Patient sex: M
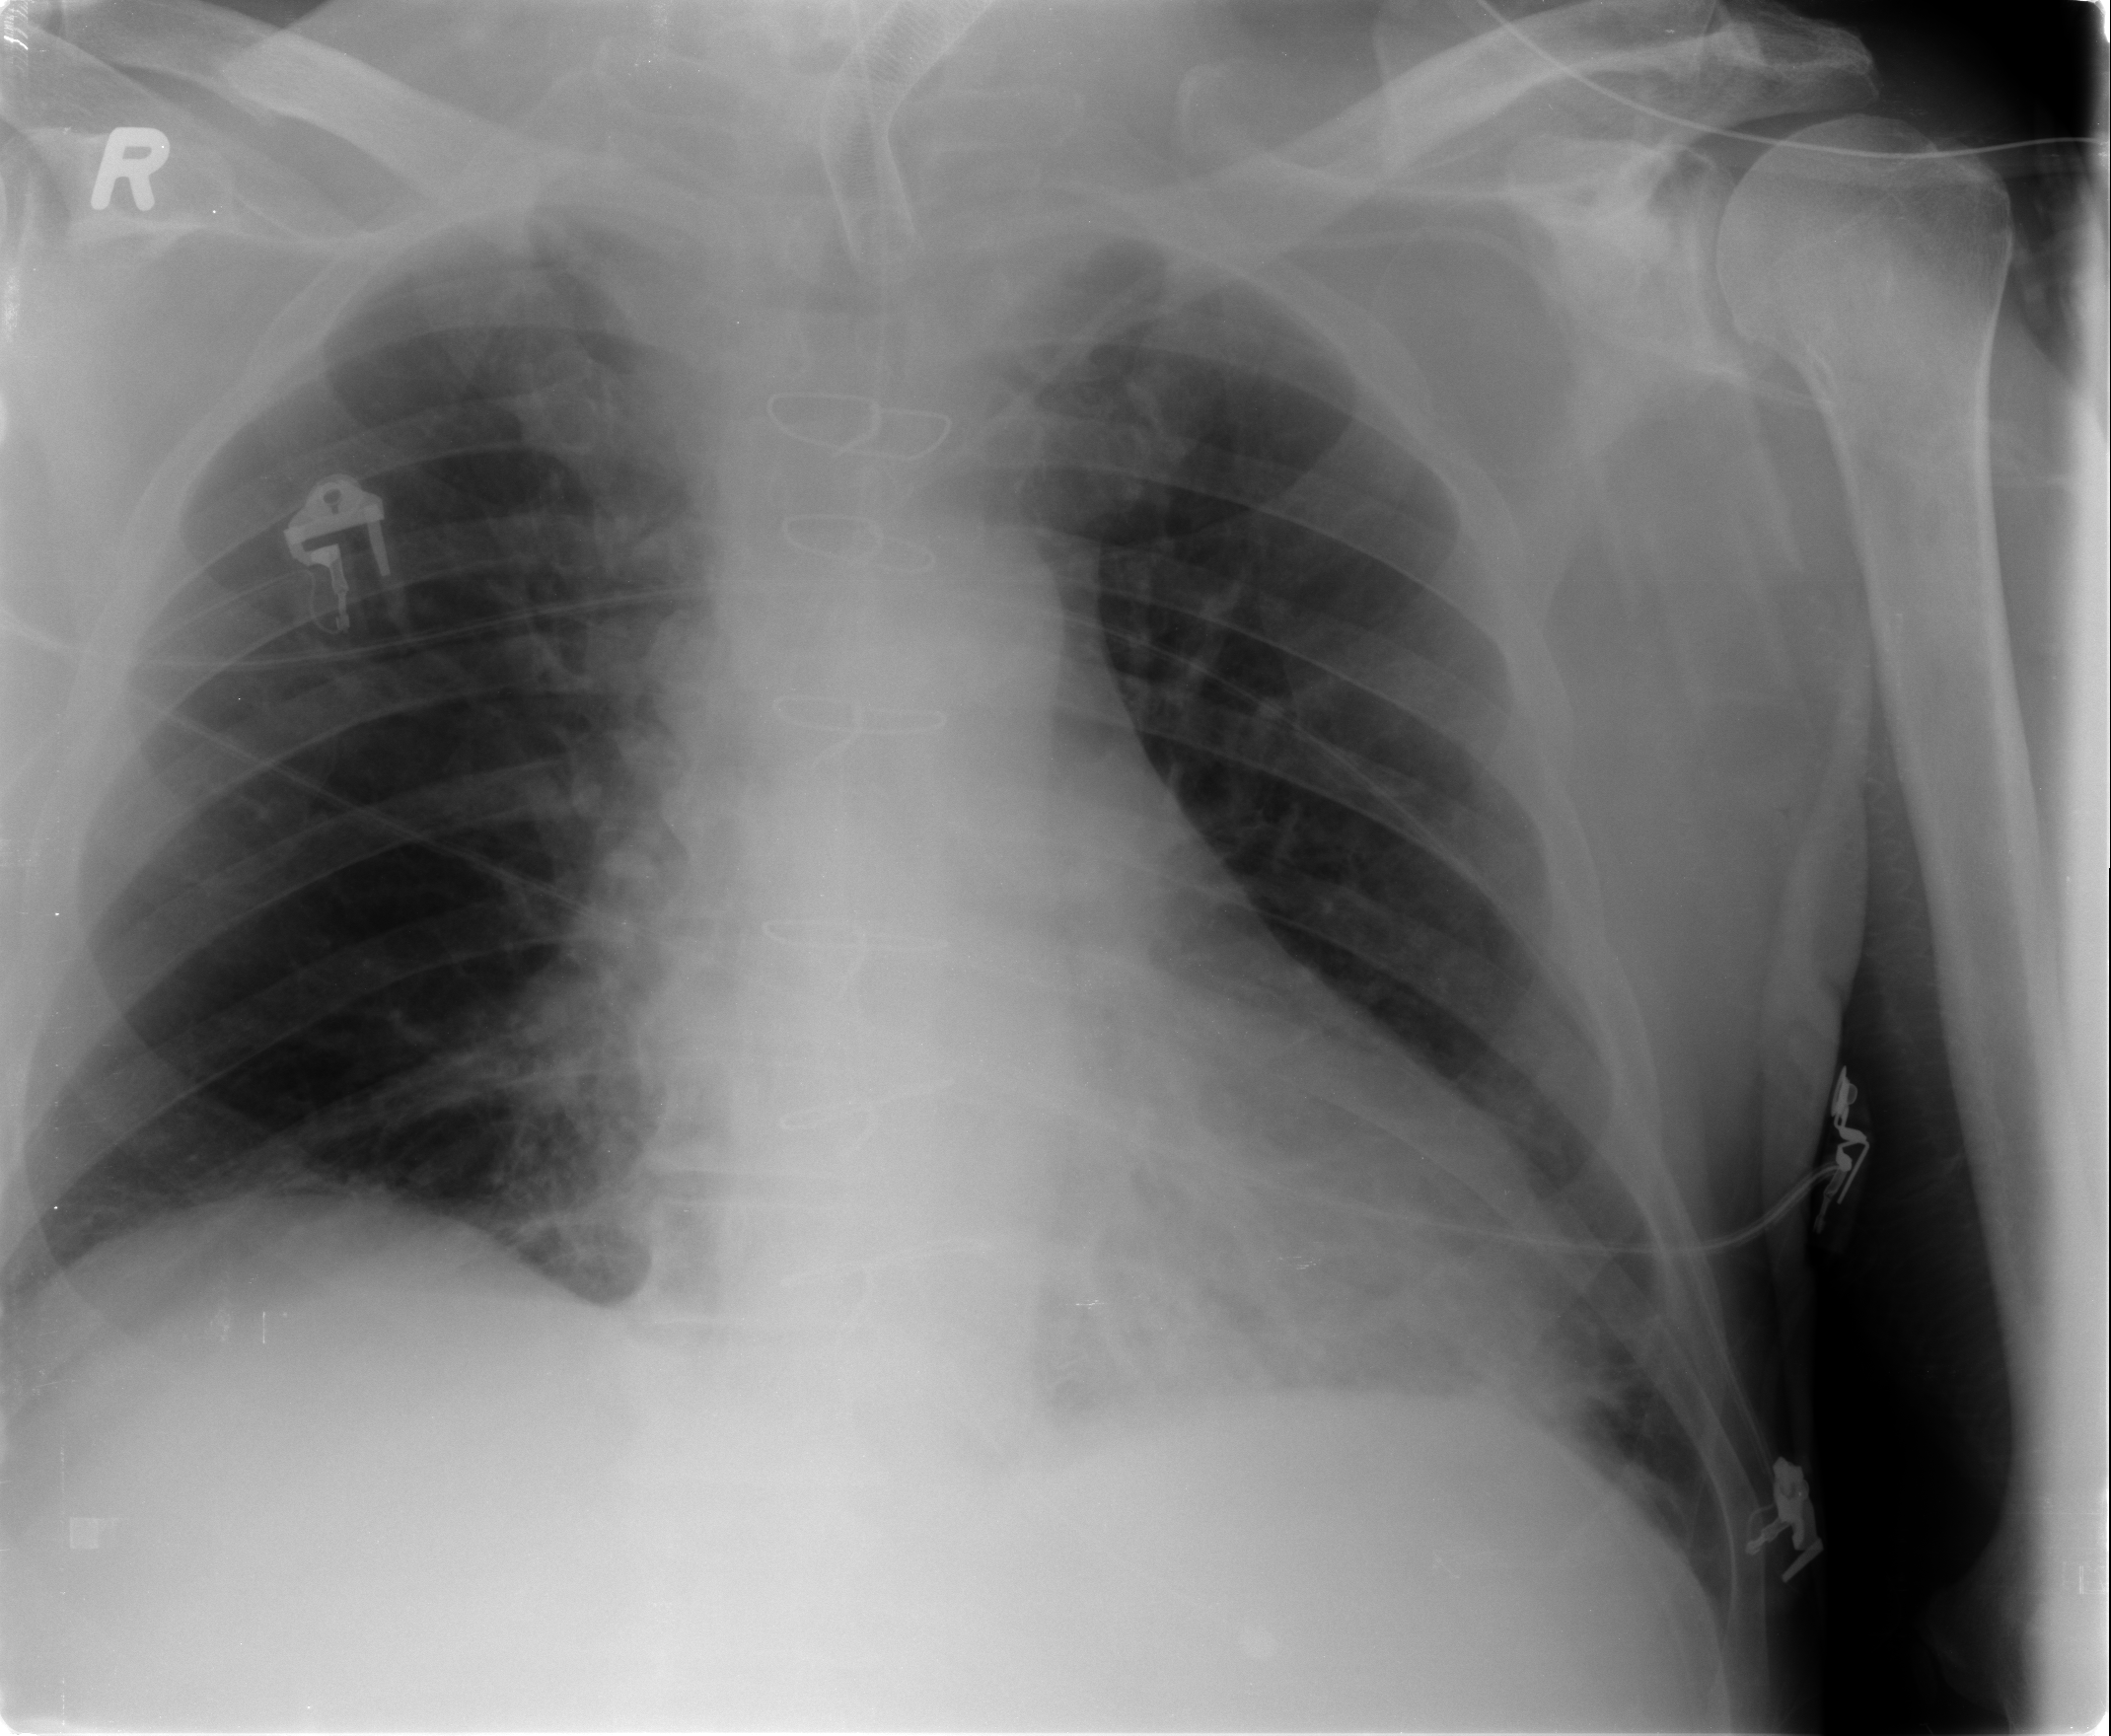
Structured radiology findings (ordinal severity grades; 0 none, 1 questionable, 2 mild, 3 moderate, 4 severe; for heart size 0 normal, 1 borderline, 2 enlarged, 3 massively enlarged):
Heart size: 1
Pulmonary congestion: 1
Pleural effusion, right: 0
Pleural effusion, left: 0
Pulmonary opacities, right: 0
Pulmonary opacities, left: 0
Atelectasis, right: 1
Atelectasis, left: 1